Aerial crown-view tile of a tropical tree (Barro Colorado Island, Panama), acquired 20250915:
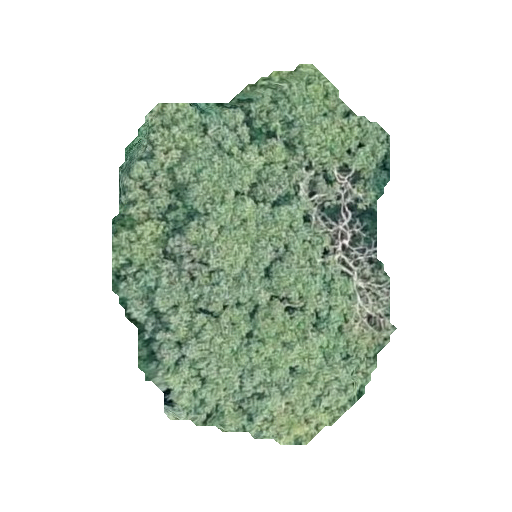
Species: Astronium graveolens
GBIF accepted scientific name: Astronium graveolens
Crown area: 118.609 m²